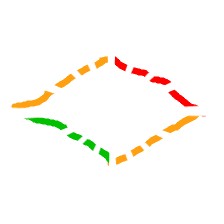
Shape: rhombus